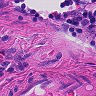
Metastatic tissue present: no